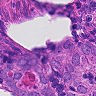
Metastatic tissue present: yes